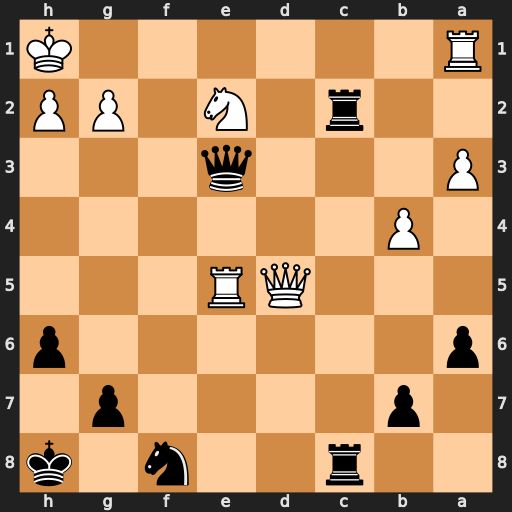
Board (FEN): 2r2n1k/1p4p1/p6p/3QR3/1P6/P3q3/2r1N1PP/R6K
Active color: b
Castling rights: -
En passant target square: -
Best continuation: Rc1+ Nxc1 Rxc1+ Qd1 Rxd1+